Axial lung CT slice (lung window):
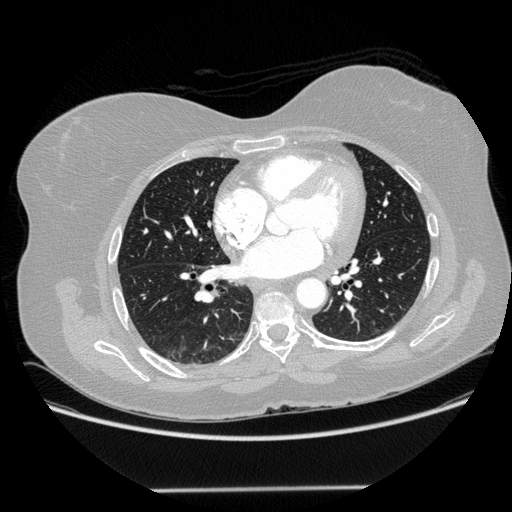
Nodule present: no